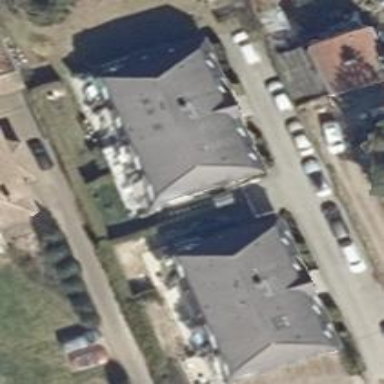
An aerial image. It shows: Hipped roof on apartment building.